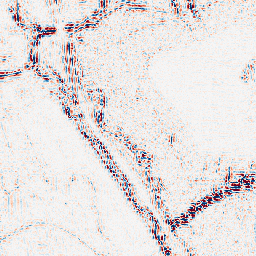
Category: wavelet
Decomposition family: wavelet_reverse_biorthogonal
Decomposition parameters: wavelet: rbio2.4
level: 2
Upsampling method: regularized
Upsampling parameters: scale: 4
lambda_reg: 0.001
Upsampling scale: 4